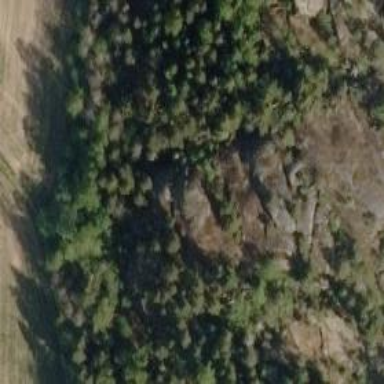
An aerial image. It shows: Natural cliff.